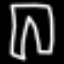
Label: pants